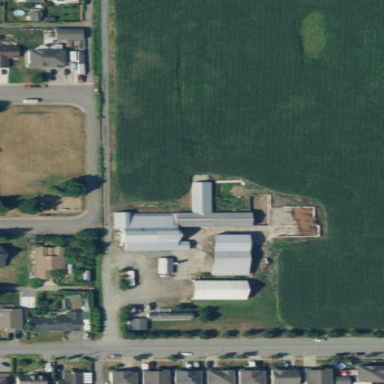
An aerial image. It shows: Farmyard area.